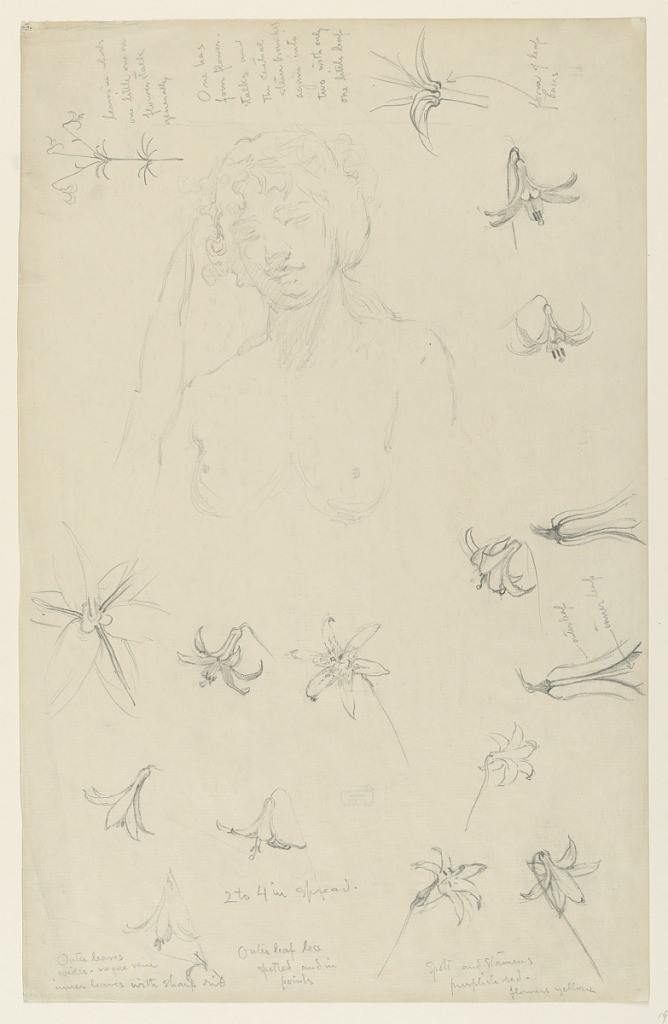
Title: Study for female figure and flowers
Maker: Kenyon Cox, American, 1856–1919
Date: ca. 1900
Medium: Graphite on wove paper
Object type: Drawing
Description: Sketch of a nude female figure and details of flowers.